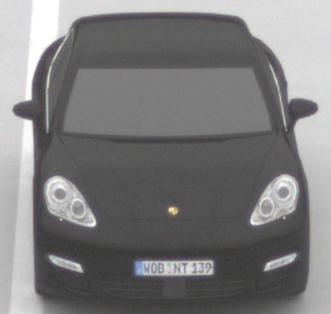
Make: Porsche
Model: Panamera
Detailed model: Panamera (970)
Model produced from: 2010/05
Model produced until: 2013/04
Doors: 5
Color: black
Road condition: dry road
Daytime: midday
Contrast: low contrast